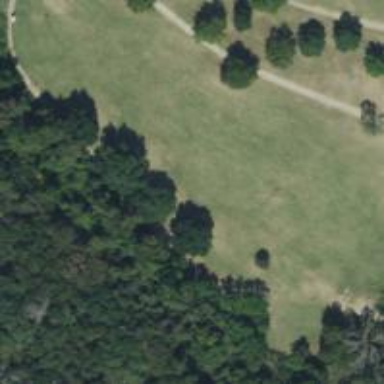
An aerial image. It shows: Grassy area designated as golf fairway.